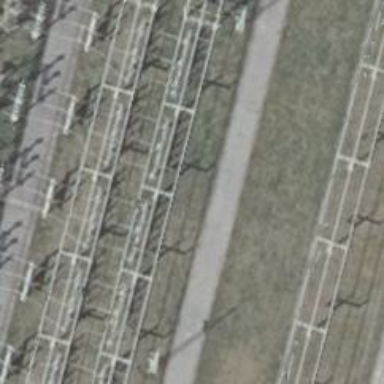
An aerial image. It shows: Busbar power line with 3 cables.